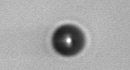
Label: bead